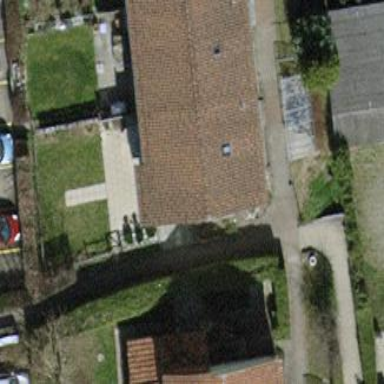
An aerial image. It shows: Building with tiled roof.